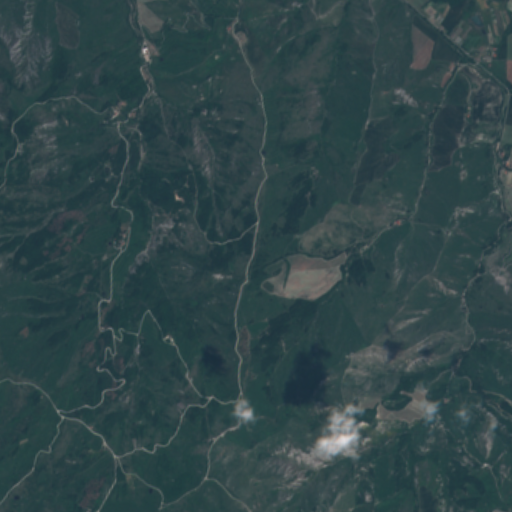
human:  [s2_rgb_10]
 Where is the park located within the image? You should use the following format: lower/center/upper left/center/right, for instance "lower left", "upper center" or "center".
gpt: The park is located in the center left of the image.
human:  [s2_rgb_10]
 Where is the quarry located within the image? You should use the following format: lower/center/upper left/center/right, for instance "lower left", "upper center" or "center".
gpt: The quarry is located in the center right of the image.
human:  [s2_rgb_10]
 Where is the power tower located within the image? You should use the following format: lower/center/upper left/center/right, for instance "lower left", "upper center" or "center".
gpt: There is no power tower in the image.